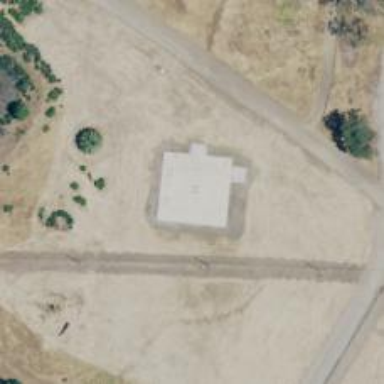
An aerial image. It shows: Image showing helipad at airport.